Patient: sex F, age 66
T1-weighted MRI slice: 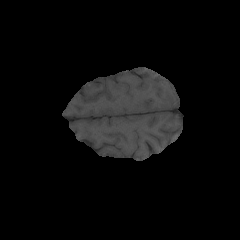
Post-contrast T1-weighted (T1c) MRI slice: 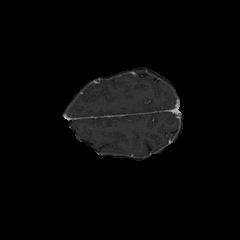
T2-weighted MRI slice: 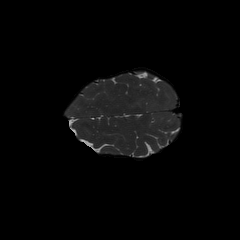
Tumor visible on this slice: no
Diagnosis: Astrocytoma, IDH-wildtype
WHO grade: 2